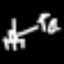
Label: fork